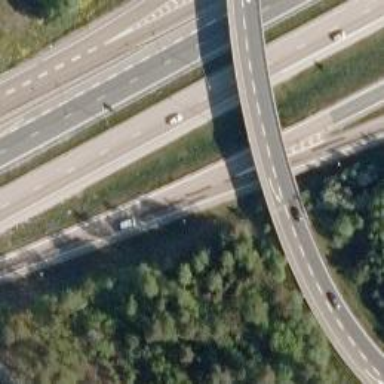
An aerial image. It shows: Asphalt motorway link.